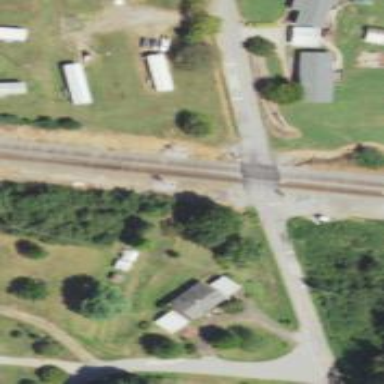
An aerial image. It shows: Railway signal.